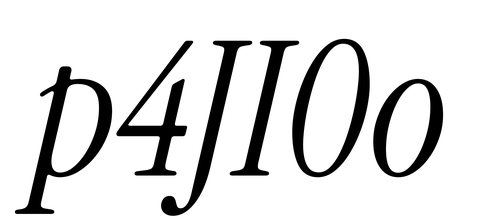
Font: InstrumentSerif-Italic